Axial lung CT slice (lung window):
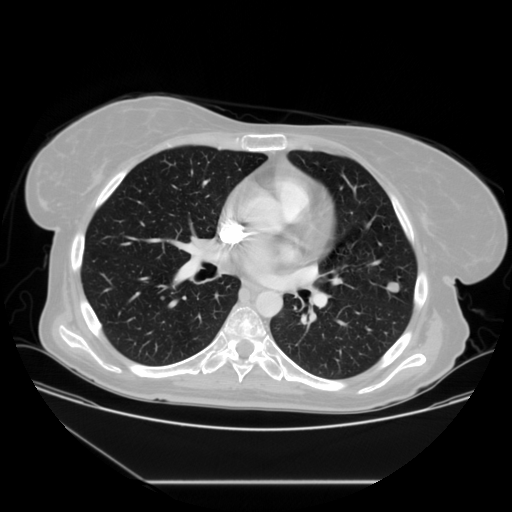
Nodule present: yes
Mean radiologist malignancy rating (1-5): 3